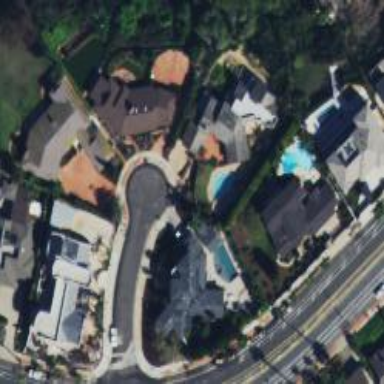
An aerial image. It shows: Swimming pool located in leisure land.